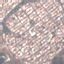
Label: Residential